Field crop: maize
Growth stage: 2
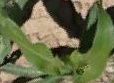
Species: maize